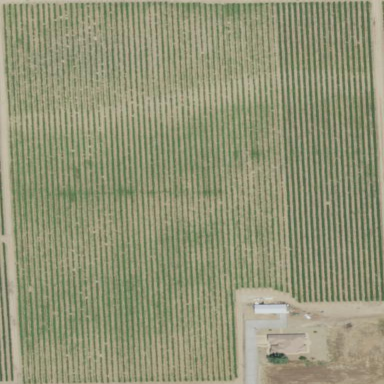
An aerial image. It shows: Vineyard growing grapes.